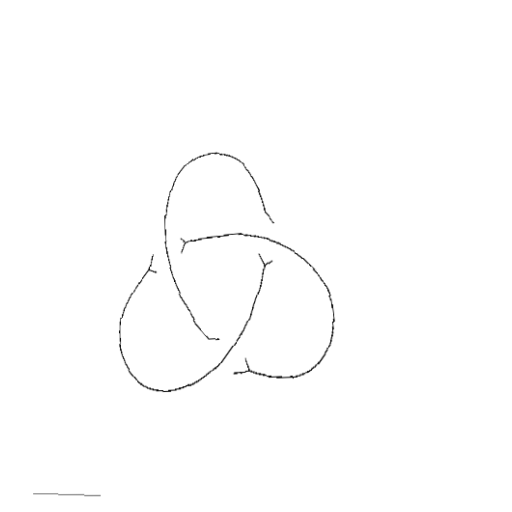
Crossing number: 3